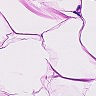
Metastatic tissue present: no